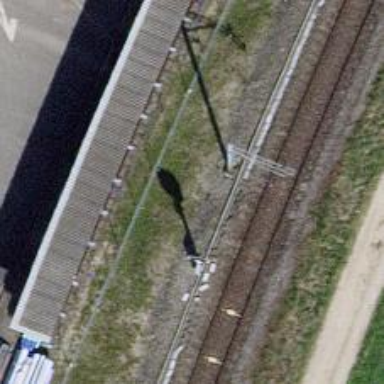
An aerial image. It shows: Railway signal.